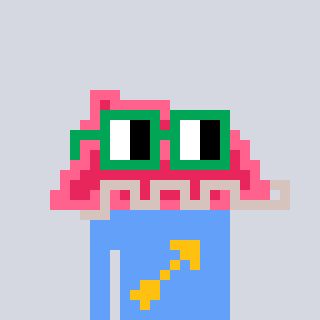
a pixel art character with square green glasses, a retainer-shaped head and a blue-colored body on a cool background